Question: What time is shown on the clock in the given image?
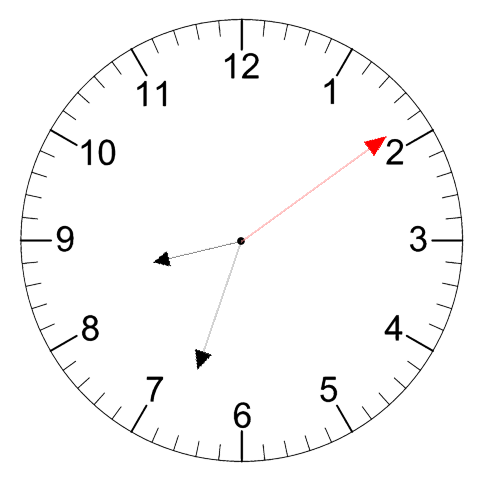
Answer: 08:33:09